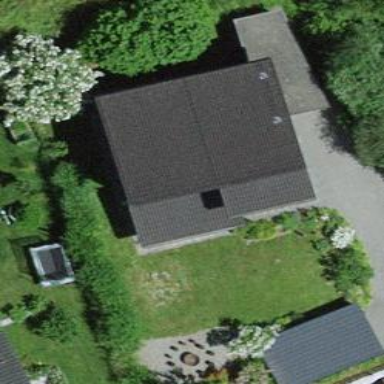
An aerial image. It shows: Residential building.